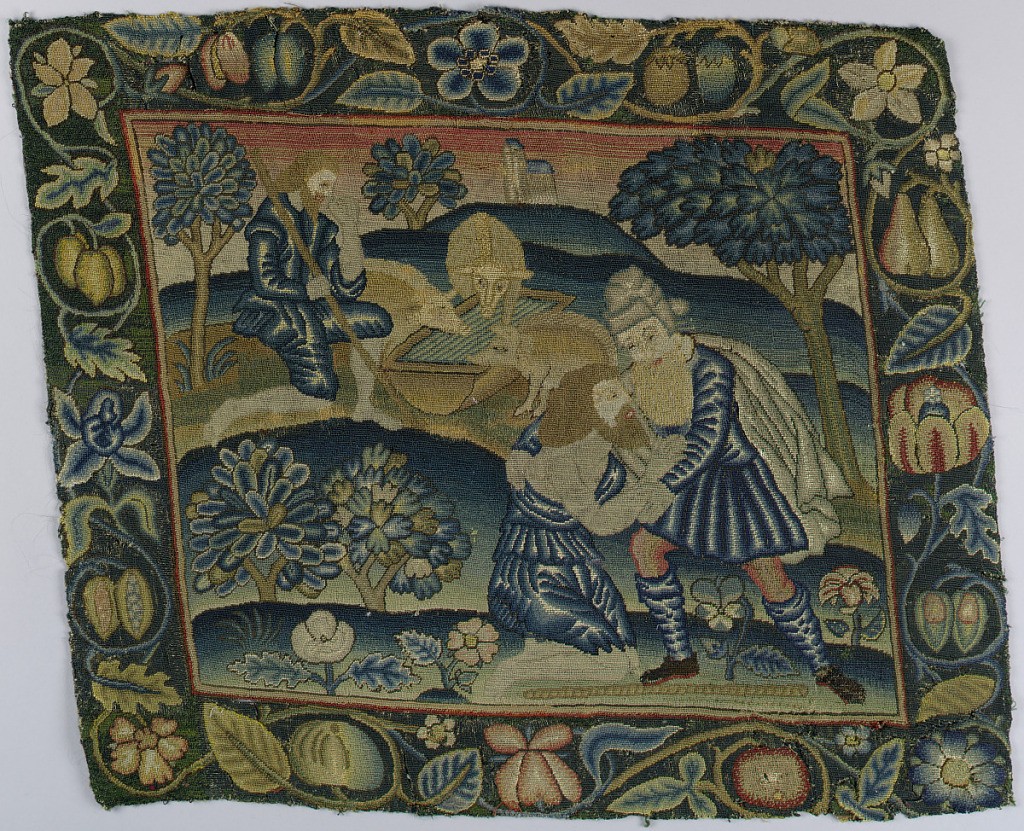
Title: Pillow cover
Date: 17th century
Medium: wool on linen, silk backing Technique: counted stitch embroidery
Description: Solidly worked multicolored pillow cover with a conventionalized fruit and flower border that encloses a scene from the Parable of the Prodigal Son; scene depicted is his return to his family as destitute, desperate and begging to return as a servant.